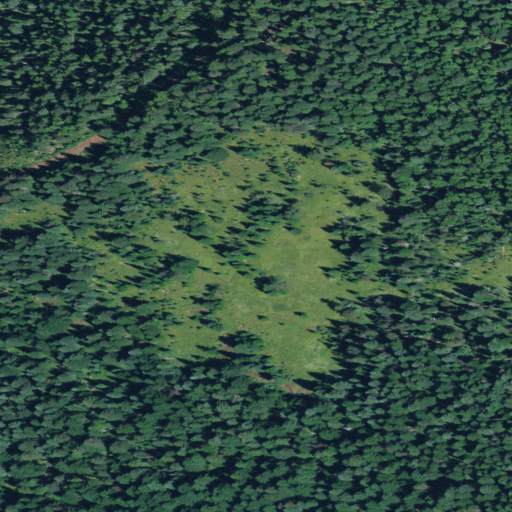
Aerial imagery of plain(s) in Oregon named Captain Prairie containing only evergreen forest